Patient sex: M
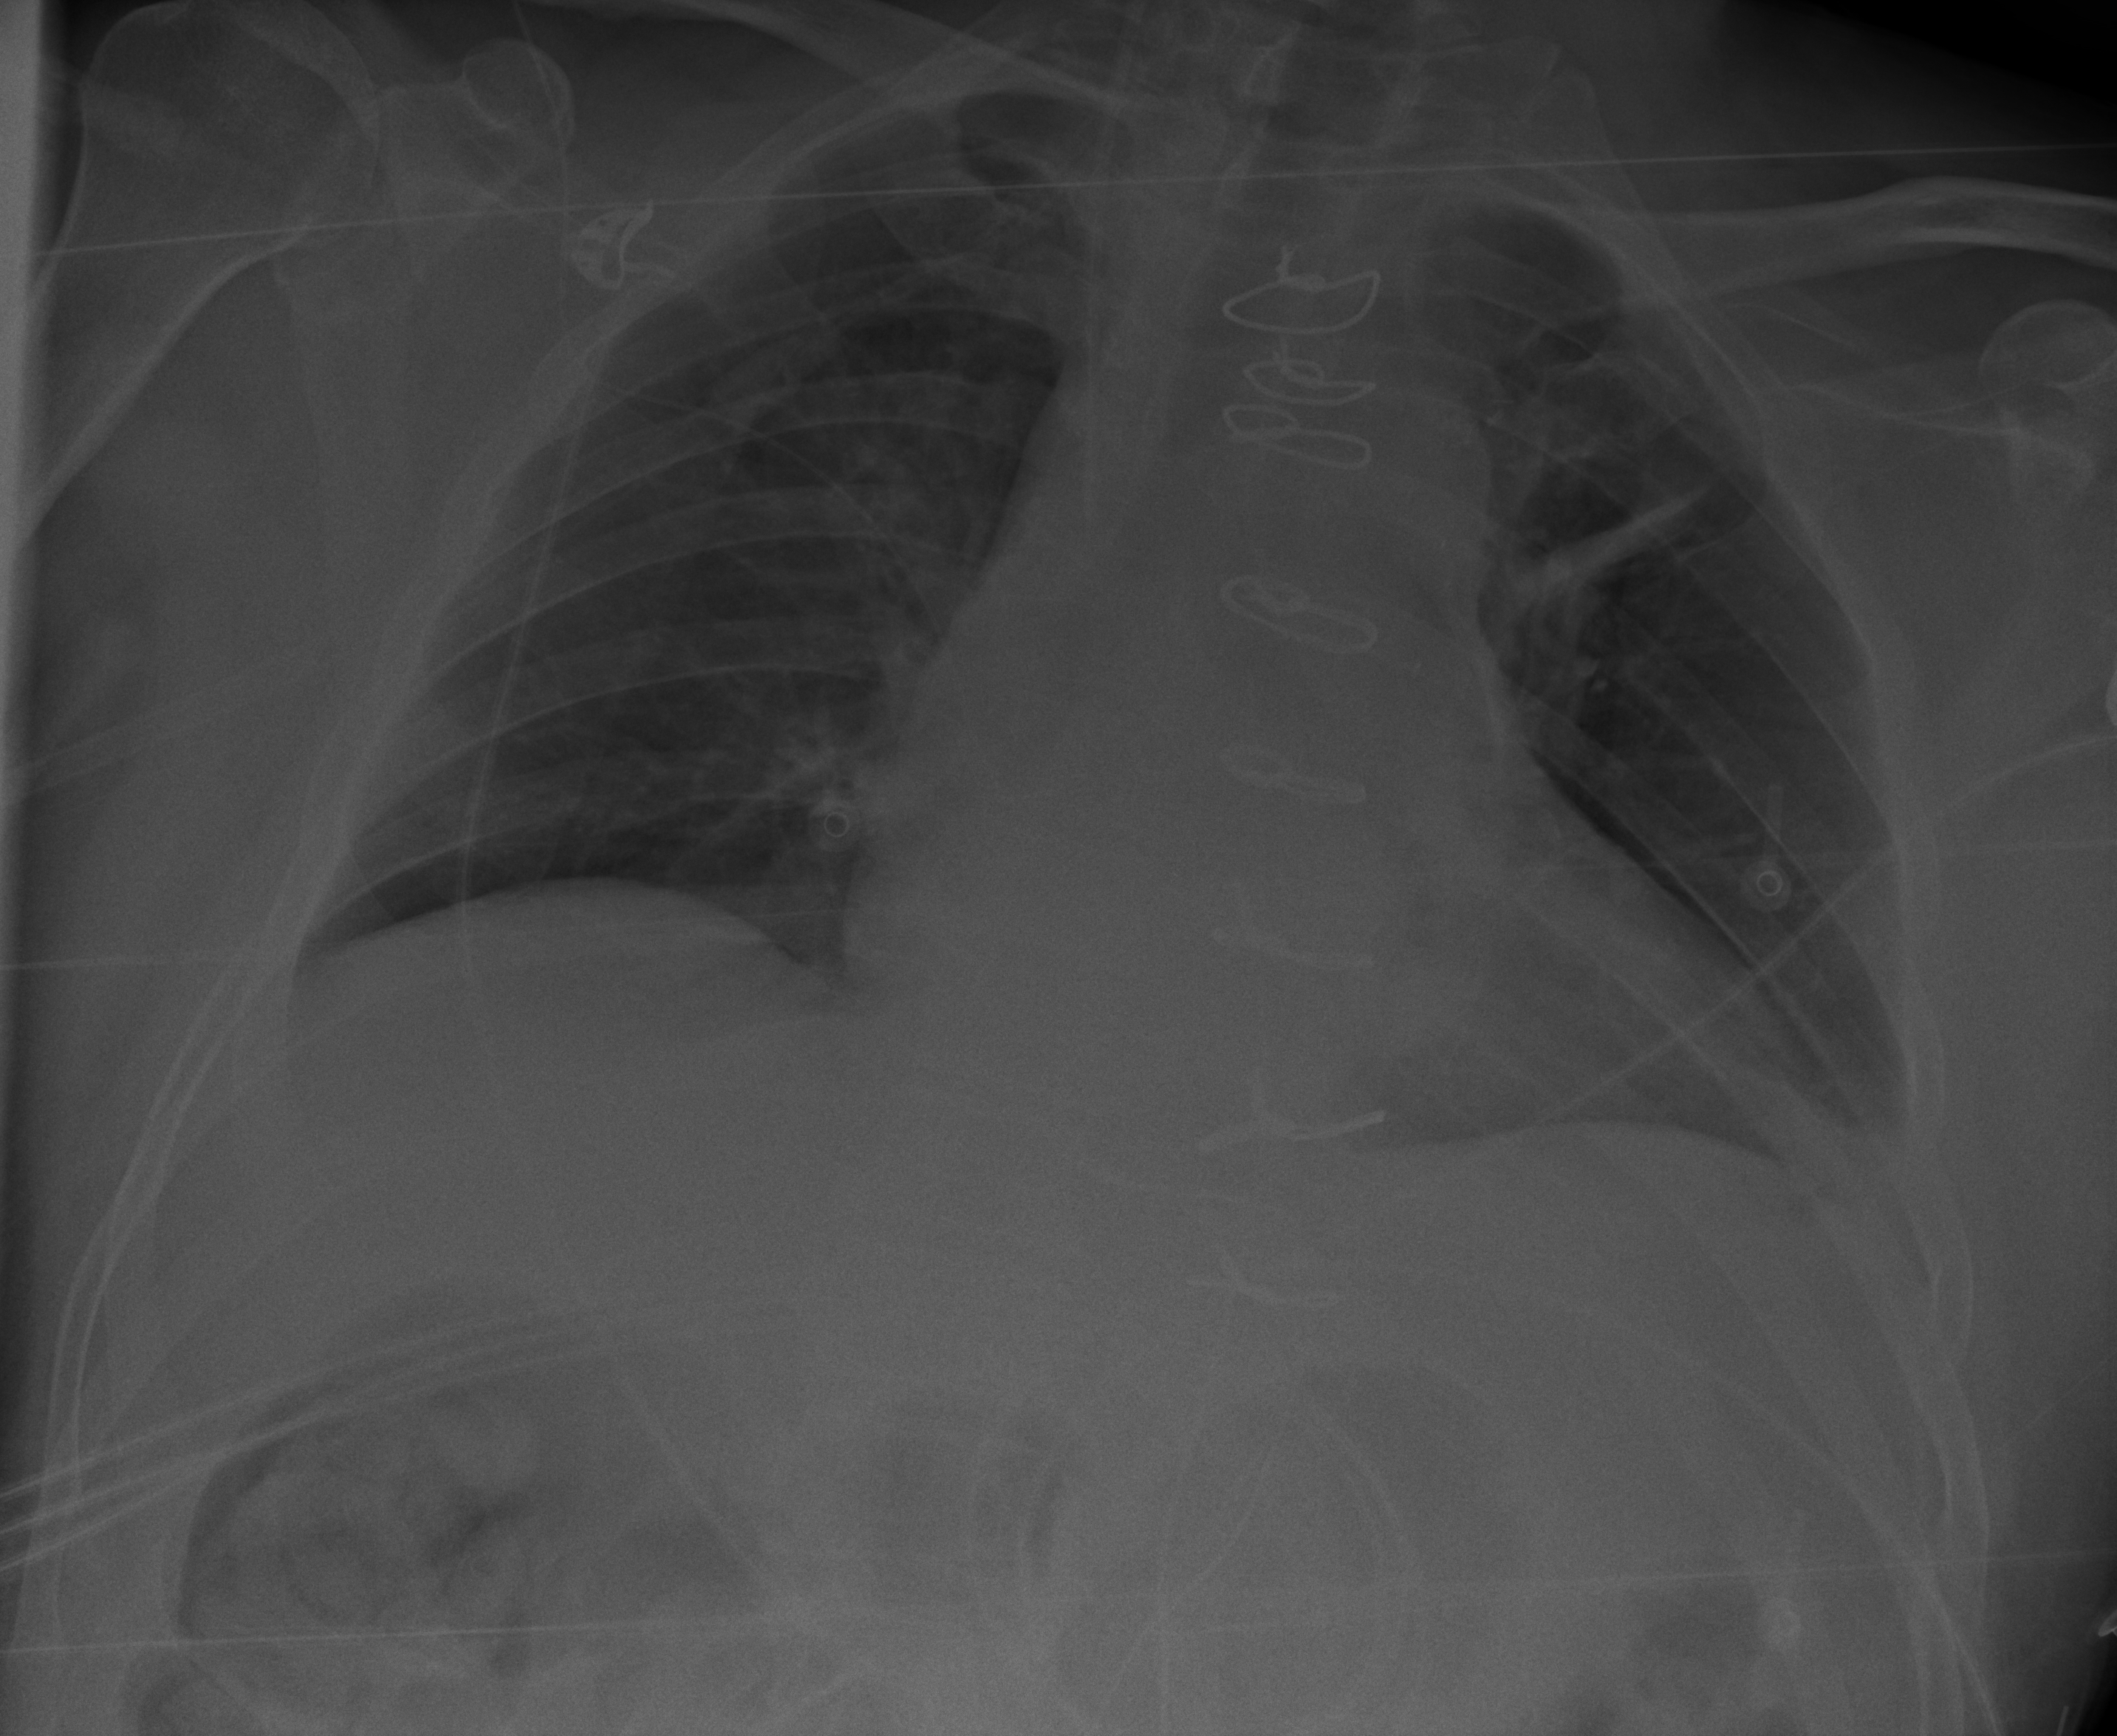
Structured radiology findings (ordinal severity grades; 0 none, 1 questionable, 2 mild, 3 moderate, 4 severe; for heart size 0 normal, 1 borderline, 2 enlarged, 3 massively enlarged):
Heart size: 2
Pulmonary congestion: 2
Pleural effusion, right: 0
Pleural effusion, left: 2
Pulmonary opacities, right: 0
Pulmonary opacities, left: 0
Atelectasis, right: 2
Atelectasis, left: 2